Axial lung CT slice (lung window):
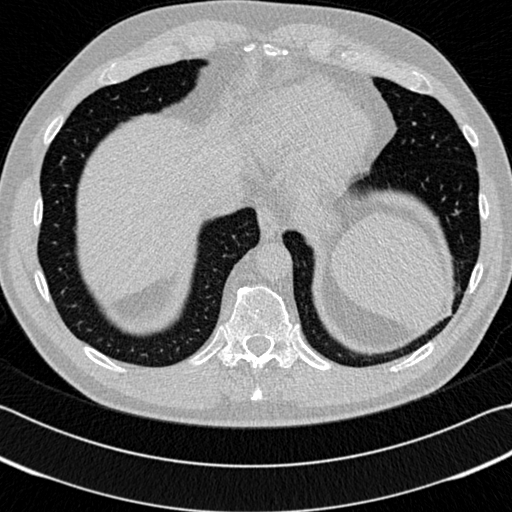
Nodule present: no